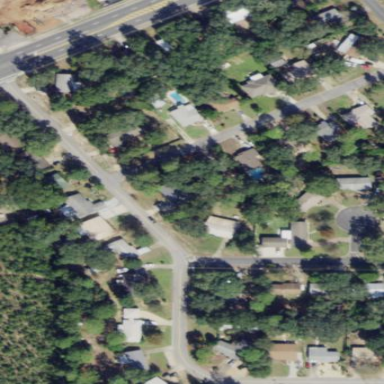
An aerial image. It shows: Residential area composed of single-family homes.